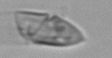
Label: Gyrodinium